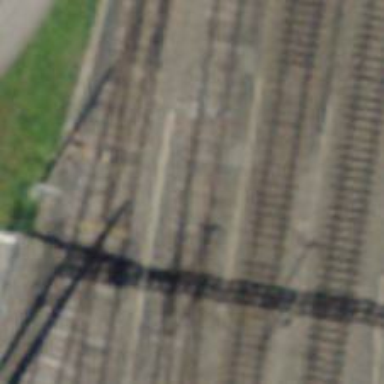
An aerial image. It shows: Railway switch.